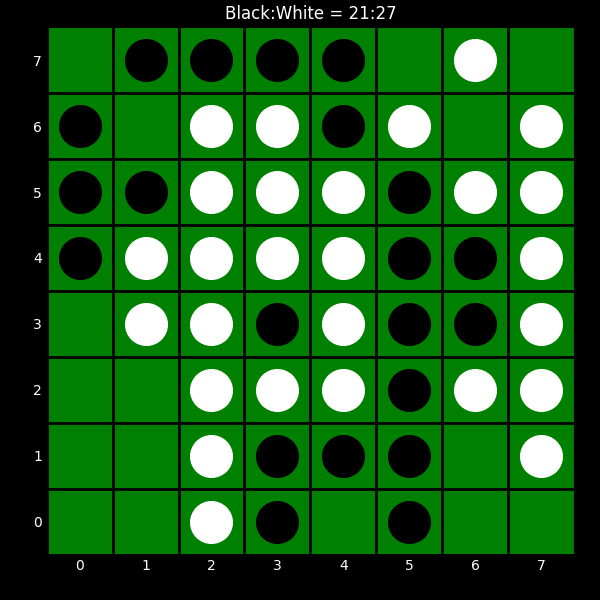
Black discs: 21
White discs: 27